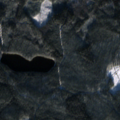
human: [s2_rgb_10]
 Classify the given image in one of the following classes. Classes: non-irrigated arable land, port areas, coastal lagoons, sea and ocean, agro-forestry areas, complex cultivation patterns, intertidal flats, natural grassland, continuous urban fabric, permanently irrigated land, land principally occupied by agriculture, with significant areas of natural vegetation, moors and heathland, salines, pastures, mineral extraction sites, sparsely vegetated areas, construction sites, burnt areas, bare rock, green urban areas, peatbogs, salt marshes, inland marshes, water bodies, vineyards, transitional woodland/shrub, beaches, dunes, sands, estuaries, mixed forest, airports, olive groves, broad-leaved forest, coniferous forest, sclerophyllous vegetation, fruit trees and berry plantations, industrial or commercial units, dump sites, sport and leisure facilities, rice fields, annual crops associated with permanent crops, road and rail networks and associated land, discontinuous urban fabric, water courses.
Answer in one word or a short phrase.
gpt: coniferous forest, mixed forest